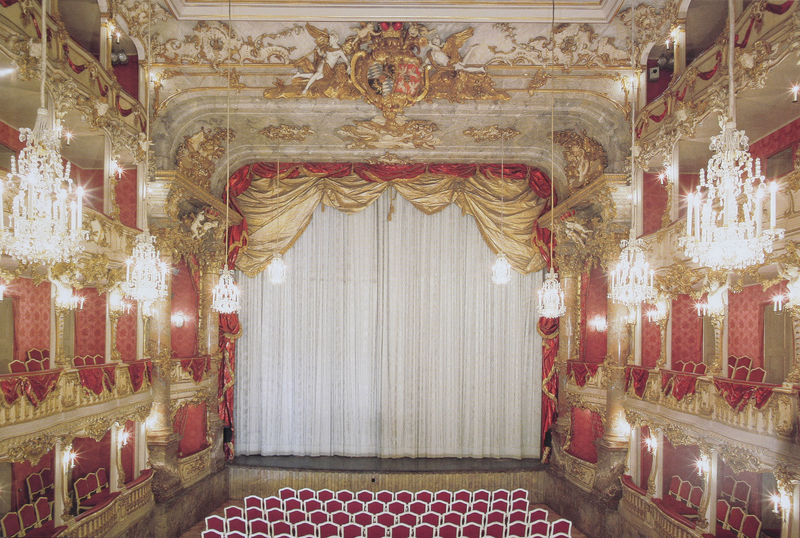
Titel: Der rekonstruierte Zuschauerraum der in den Apothekenstock translozierten einstigen Hofoper (Cuvilliéstheater)
Künstler: Francois d.Ä. Cuvilliés
Standort: München
Institution: Residenz
Schlagwörter: blau, dunkel, flügel, schatten, weiß, bunt, hell, hut, lampe, lampen, licht, raum, stuhl, stühle, säule, säulen, rot, muster, ornament, architektur, barock, falten, samt, innenraum, vorhang, brüstung, gold, reich, schnüre, sessel, stoff, stoffe, decke, innen, bühne, oper, theater, krone, rokoko, engel, balkon, lehne, sitz, sitze, parkett, farbe, empore, loge, rang, saal, lehnen, seile, falte, vorhänge, ornamente, verzierung, draperie, kerzen, kronleuchter, leuchter, lüster, stuck, edel, galerie, halle, logen, ränge, zuschauerraum, foto, fotografie, bayern, münchen, kapitelle, girlanden, reihen, wappen, skulpturen, bestuhlung, residenz, weinrot, prunk, putten, grell, mamor, logge, balluster, sitzreihen, kurfürst, podium, mächtig, theatersaal, tapeten, cuvillies, draperien, cuvilles, seitenlogen, stuhlreihe, brüstungen, cuvilles theater, cuvilliesthater, logenthater, seidentapete, seidentapeten, stühkle, theaterbühne